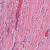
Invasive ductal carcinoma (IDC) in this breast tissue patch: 1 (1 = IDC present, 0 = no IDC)